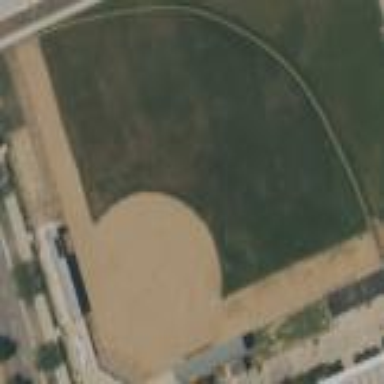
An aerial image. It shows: Softball pitch for leisure land activities.